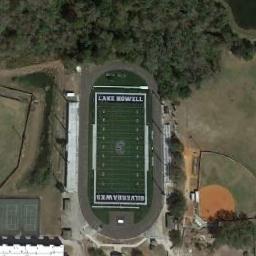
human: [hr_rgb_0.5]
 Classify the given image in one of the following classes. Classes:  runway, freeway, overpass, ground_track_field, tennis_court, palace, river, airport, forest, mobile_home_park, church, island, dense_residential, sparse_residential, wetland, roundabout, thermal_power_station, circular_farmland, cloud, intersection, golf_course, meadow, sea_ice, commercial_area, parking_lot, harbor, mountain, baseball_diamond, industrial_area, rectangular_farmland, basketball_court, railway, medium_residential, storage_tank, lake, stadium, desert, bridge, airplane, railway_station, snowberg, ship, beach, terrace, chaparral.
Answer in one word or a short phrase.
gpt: ground_track_field